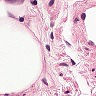
Metastatic tissue present: no